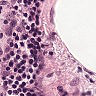
Metastatic tissue present: no